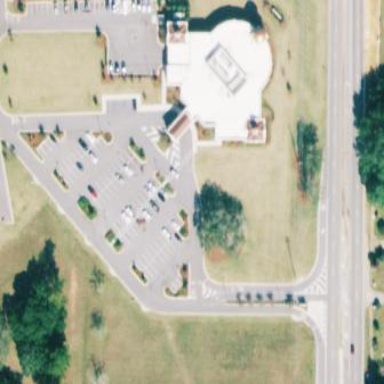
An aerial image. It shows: Healthcare facility identified as hospital.